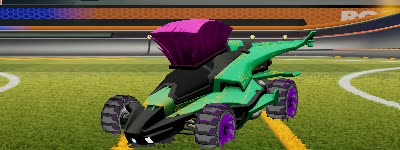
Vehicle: aftershock